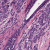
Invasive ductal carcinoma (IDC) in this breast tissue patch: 1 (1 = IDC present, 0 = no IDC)